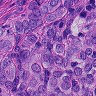
Metastatic tissue present: yes